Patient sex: M
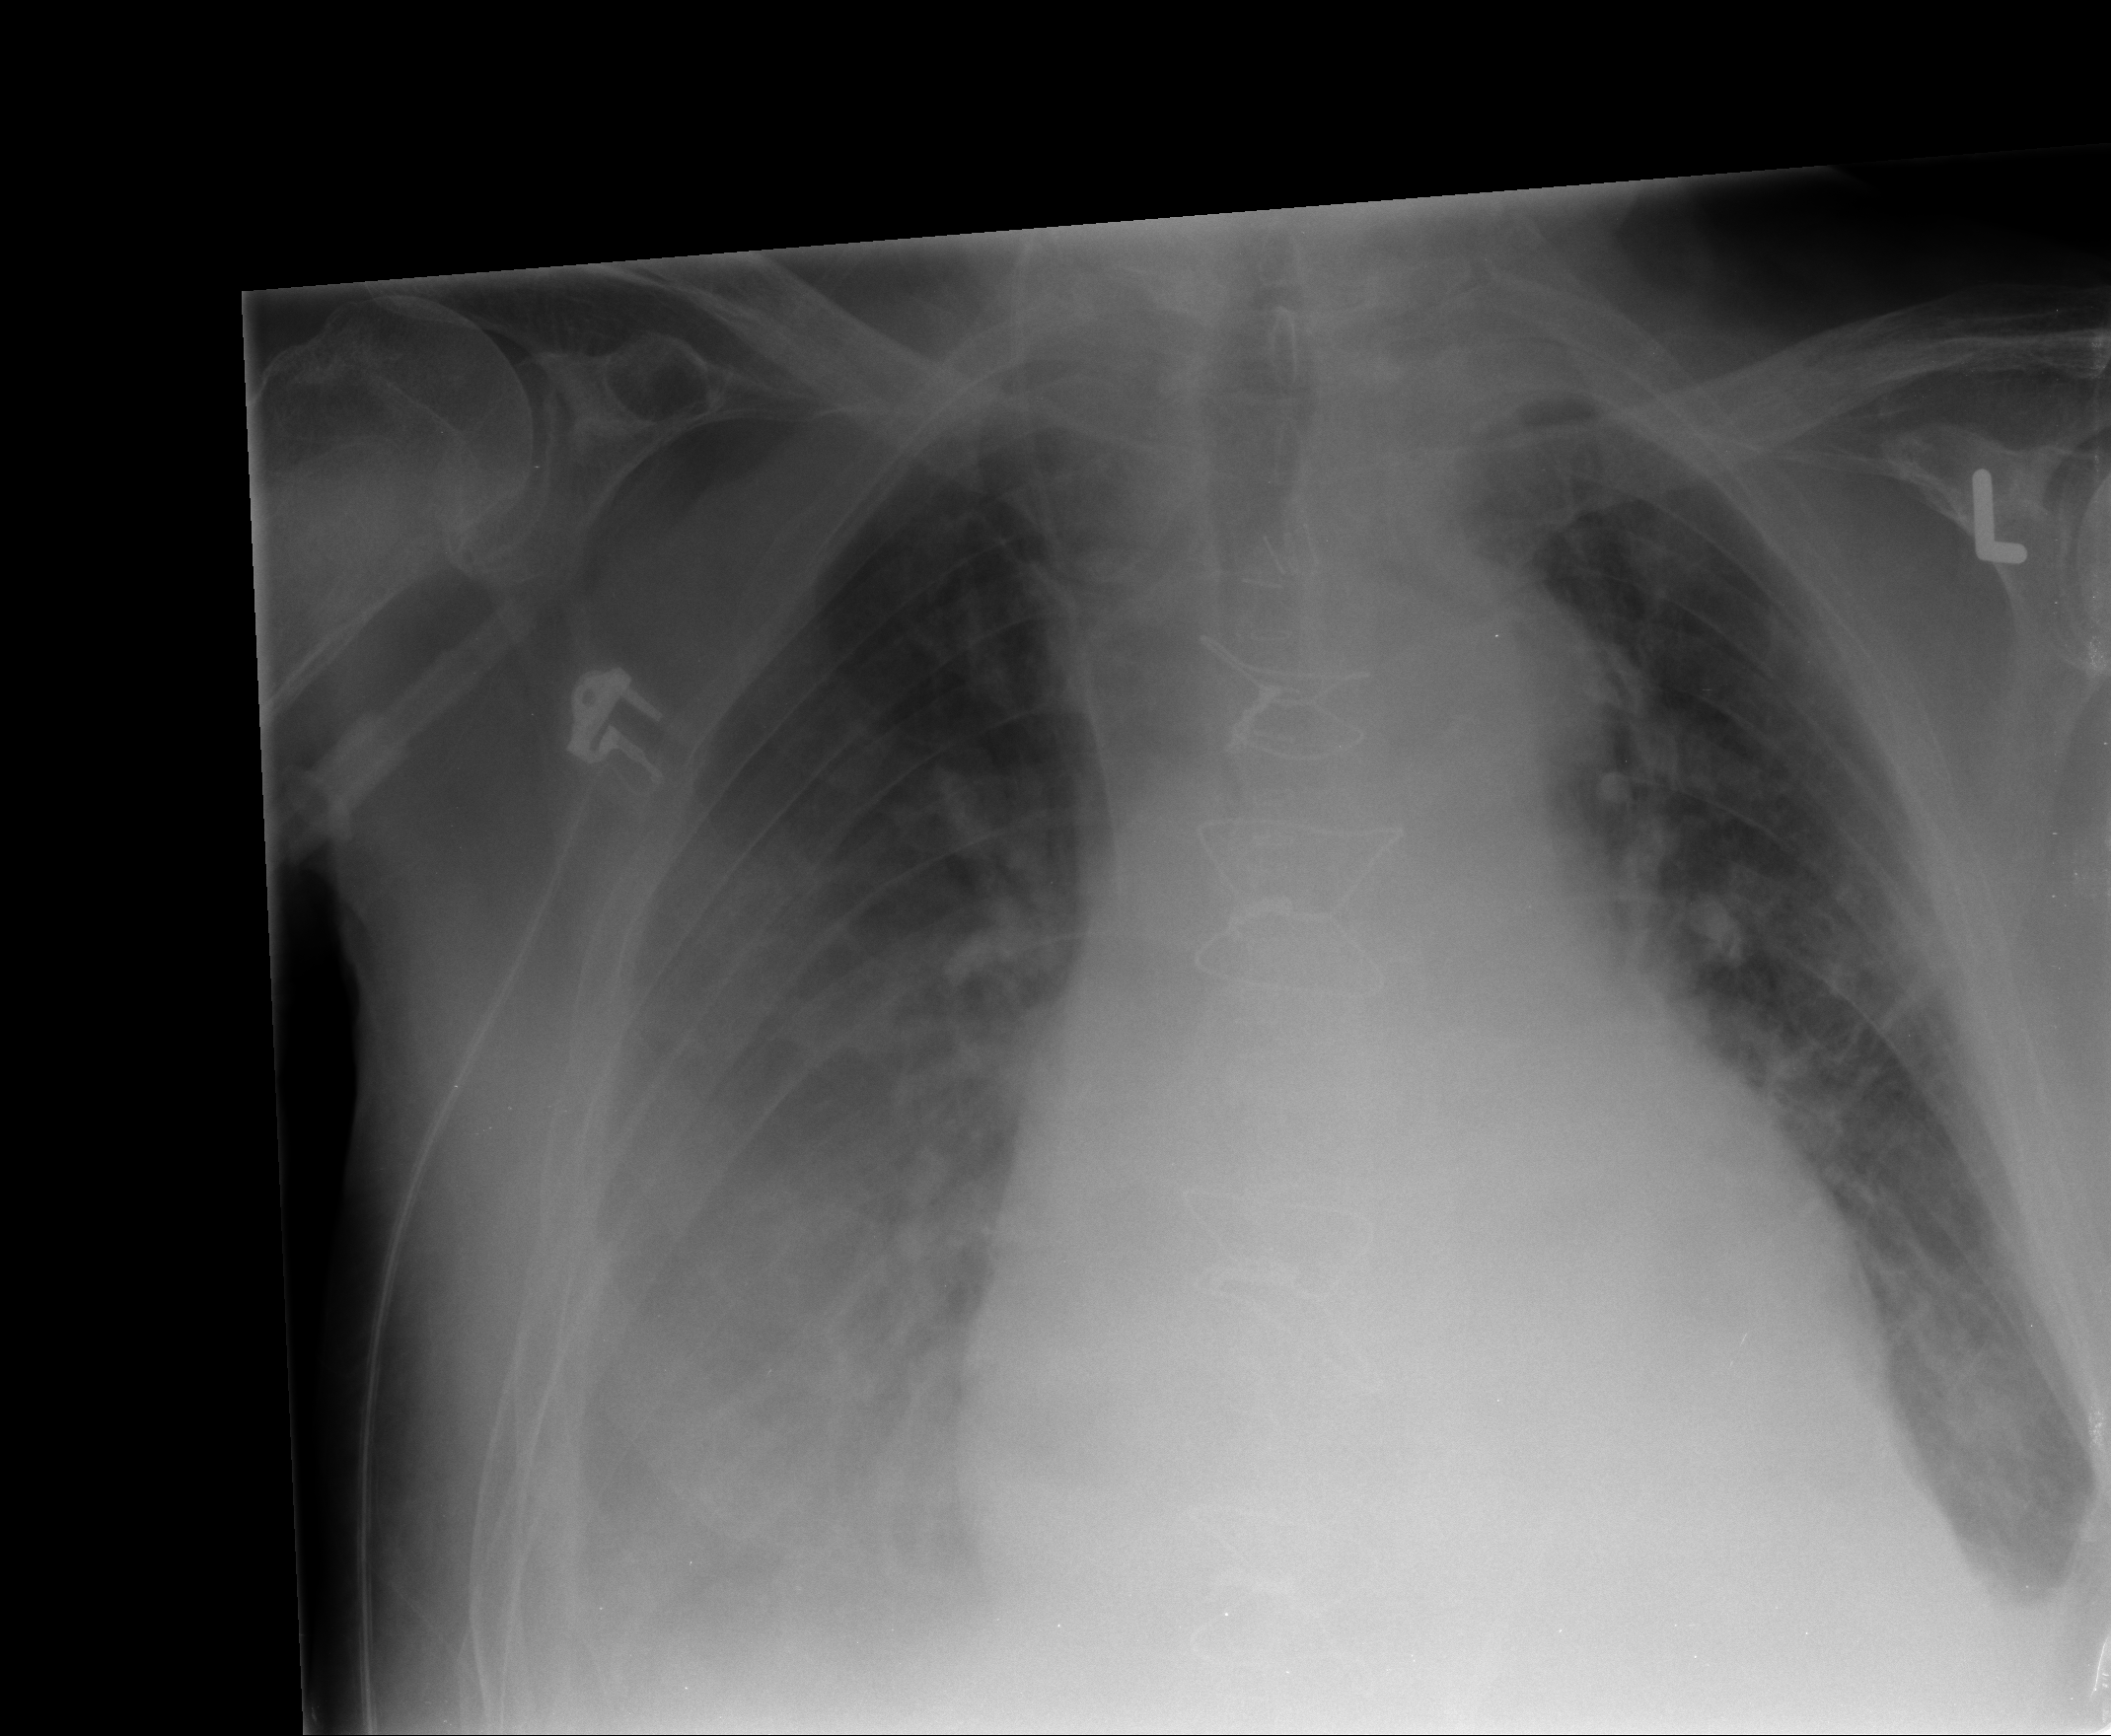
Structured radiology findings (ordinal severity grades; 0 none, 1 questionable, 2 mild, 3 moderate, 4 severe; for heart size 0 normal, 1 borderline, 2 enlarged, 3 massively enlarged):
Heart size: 2
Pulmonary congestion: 3
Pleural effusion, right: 3
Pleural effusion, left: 2
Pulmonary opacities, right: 0
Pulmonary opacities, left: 0
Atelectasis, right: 3
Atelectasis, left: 2